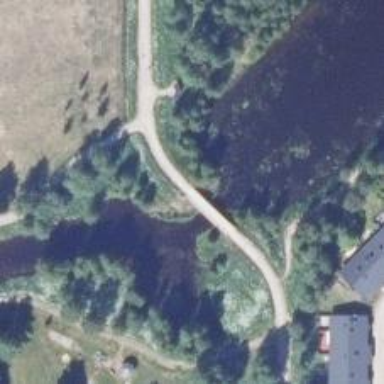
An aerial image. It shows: Bridge for cycleway.